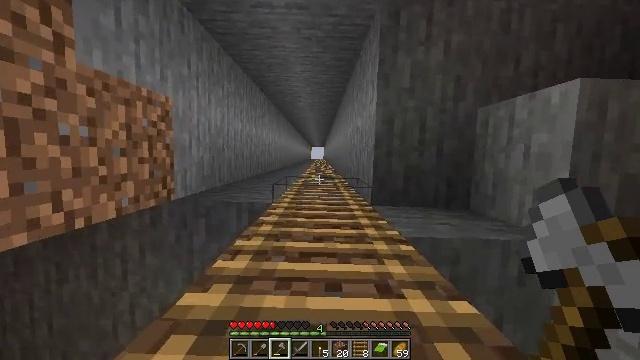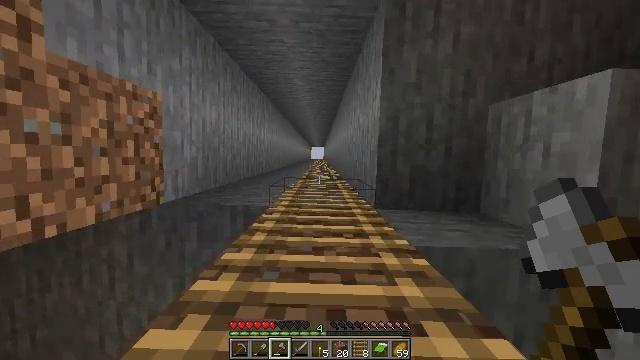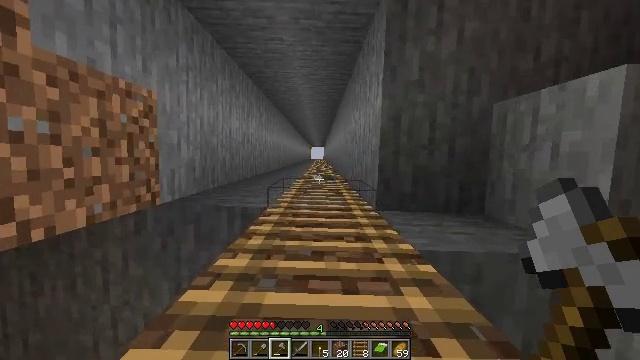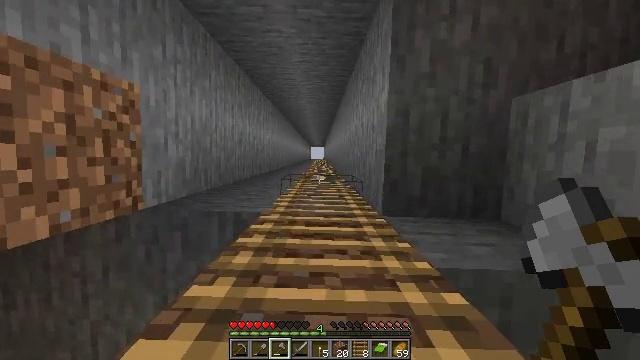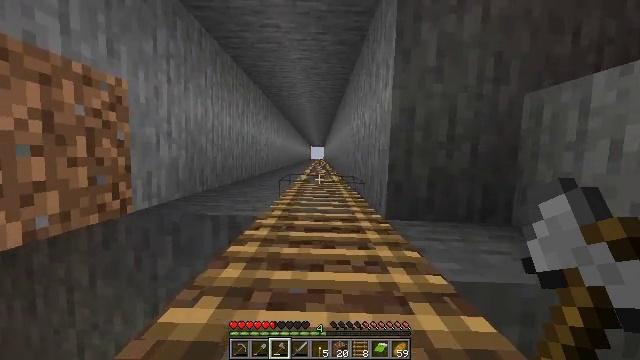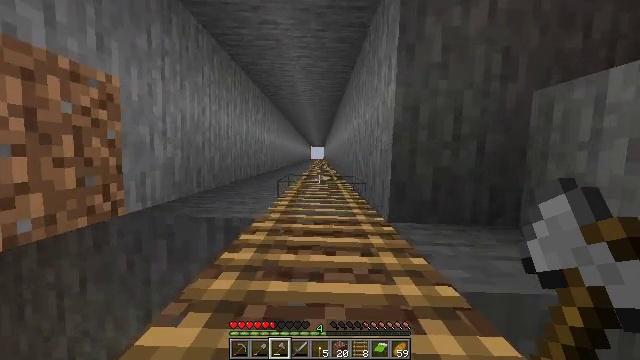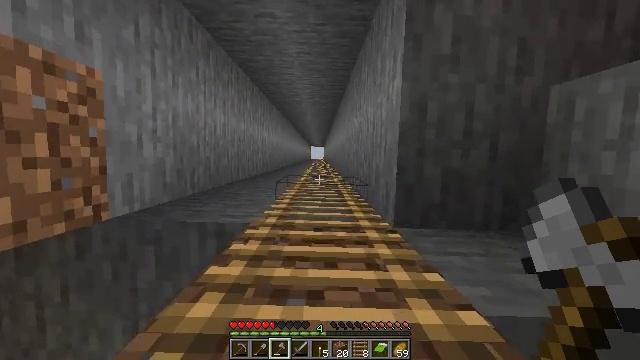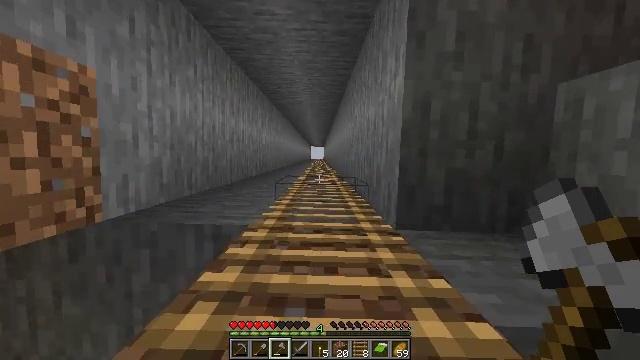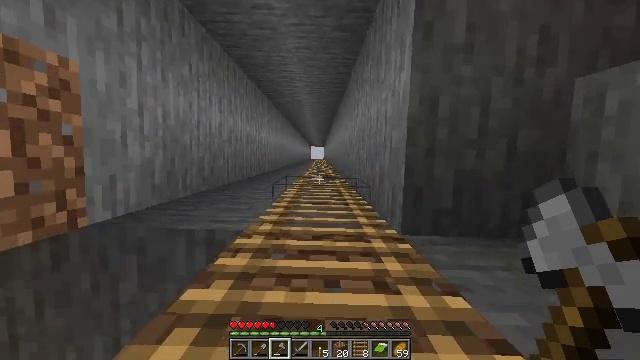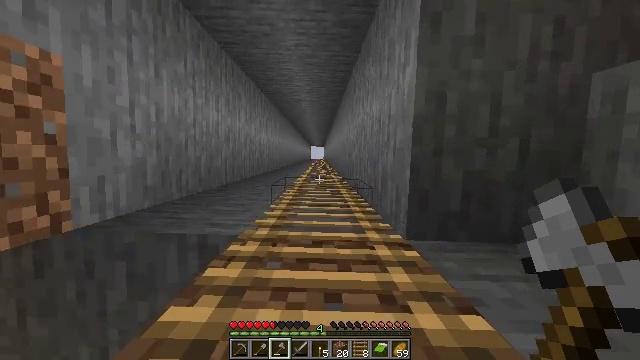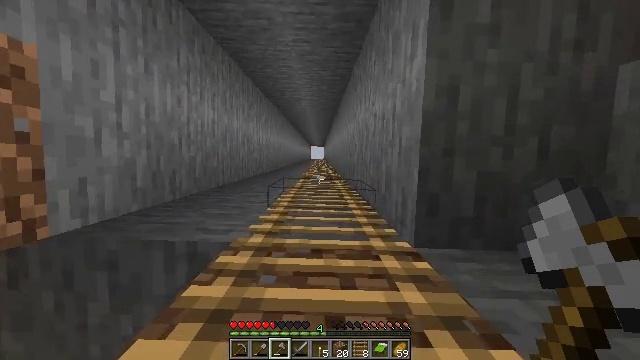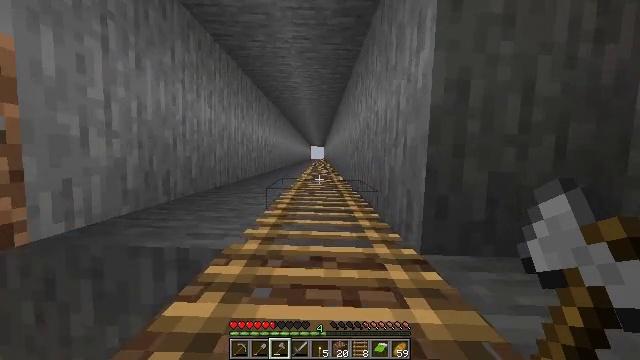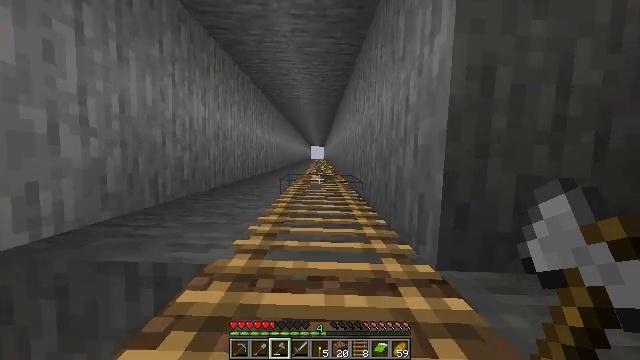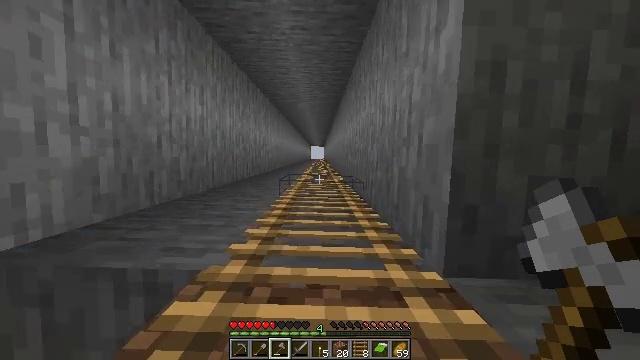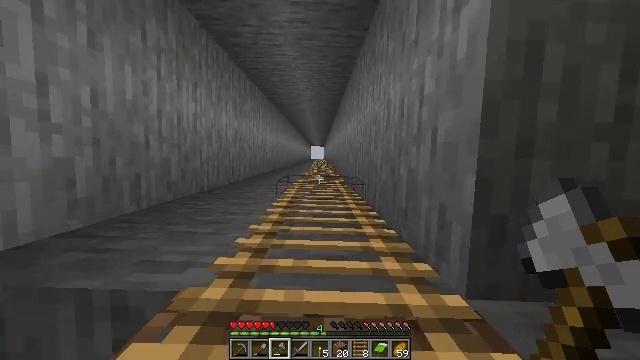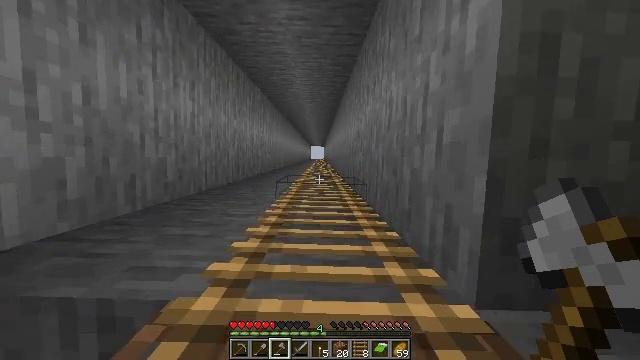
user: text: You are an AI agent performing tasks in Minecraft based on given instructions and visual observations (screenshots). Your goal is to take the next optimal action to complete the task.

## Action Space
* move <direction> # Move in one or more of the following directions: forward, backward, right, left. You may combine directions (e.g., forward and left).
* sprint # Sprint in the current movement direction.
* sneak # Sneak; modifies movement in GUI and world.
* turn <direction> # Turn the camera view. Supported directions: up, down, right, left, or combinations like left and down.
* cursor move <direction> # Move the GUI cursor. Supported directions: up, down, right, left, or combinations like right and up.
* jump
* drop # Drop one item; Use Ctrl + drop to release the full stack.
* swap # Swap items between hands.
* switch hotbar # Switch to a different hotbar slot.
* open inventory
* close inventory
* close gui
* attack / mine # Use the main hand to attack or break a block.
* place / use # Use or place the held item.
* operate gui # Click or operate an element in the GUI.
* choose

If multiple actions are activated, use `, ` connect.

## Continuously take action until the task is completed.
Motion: motion action
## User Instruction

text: Remove a ladder from the inventory.
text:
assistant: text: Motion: move forward, jump
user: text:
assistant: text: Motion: move forward, jump
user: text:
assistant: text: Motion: move forward, jump
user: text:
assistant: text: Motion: move forward, jump
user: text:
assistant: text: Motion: move forward, jump
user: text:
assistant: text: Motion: move forward, jump
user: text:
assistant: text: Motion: move forward, jump
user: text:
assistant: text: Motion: move forward, jump
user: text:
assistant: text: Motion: move forward, jump
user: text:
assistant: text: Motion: move forward, jump
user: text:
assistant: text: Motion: move forward, jump
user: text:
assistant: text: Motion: move forward, jump
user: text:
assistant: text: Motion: move forward, jump
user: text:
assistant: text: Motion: move forward, jump
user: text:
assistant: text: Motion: move forward, jump
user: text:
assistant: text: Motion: move forward, jump
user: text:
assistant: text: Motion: move forward, jump
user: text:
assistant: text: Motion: move forward, jump
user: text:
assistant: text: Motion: move forward, jump
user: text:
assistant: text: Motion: move forward, jump
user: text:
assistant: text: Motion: move forward, jump
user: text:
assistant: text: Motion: move forward, jump
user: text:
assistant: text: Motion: move forward, jump
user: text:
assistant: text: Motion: move forward, jump
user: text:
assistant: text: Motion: move forward, jump
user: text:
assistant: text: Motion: move forward, jump
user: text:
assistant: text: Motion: move forward, jump
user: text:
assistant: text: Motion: move forward, jump
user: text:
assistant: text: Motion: move forward, jump
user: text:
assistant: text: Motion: move forward, jump